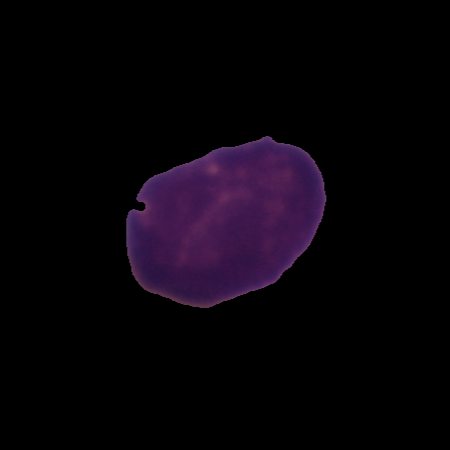
Label: healthy